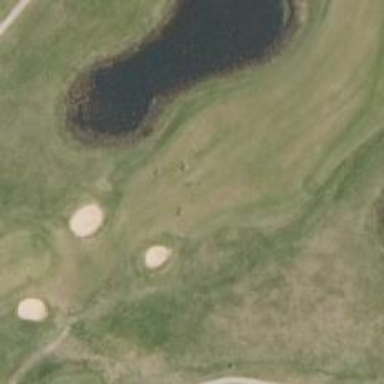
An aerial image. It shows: Golf hole.